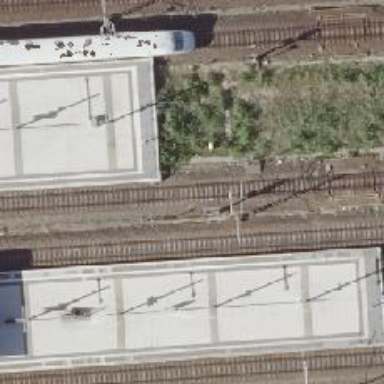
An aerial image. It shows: Railway signal.